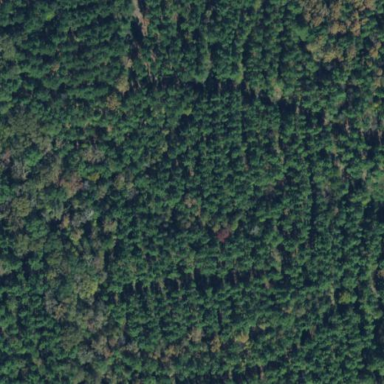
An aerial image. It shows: Forest with evergreen needle-leaved trees.